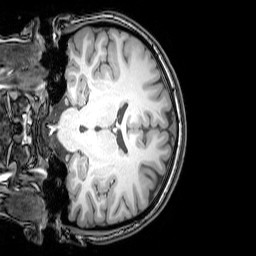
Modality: T1w
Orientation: coronal
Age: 21
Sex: female
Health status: healthy
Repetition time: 0.081 s
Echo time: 0.037 s